Question: I'm building a tree walker for an homogeneus AST (all nodes have same class), what's the correct way to evaluate an if statement?
My AST for if are like this:

I would something that when parses an 'IF' block, evaluates sequentially his 'CONDBLOCK' children and if one of them is true, the tree walker doesn't evaluate the remaining.
More clearly, my tree walker is something like:
'''
ifStat : ^(IF { jump=false; } condition* defcond?)
condition : { if (jump) return retval; } ^(CONDBLOCK exp block) { jump=$exp.value; }
defcond : ^(DEFAULT block)
'''
My question is, if in the example '$op=+' so the first 'CONDBLOCK' must be executed, I don't want evaluate anything else, I want execute the first 'CODEBLOCK' and go up in my AST tree to evaluate the block after 'if'.
Now I've implemented that with a flag and a check in 'condition' rule that returns if the flag was true (that means another block is already been executed).
But 'return retval;' completely stops the execution, I want just go up without evaluate remaining conditions. How can I do that?
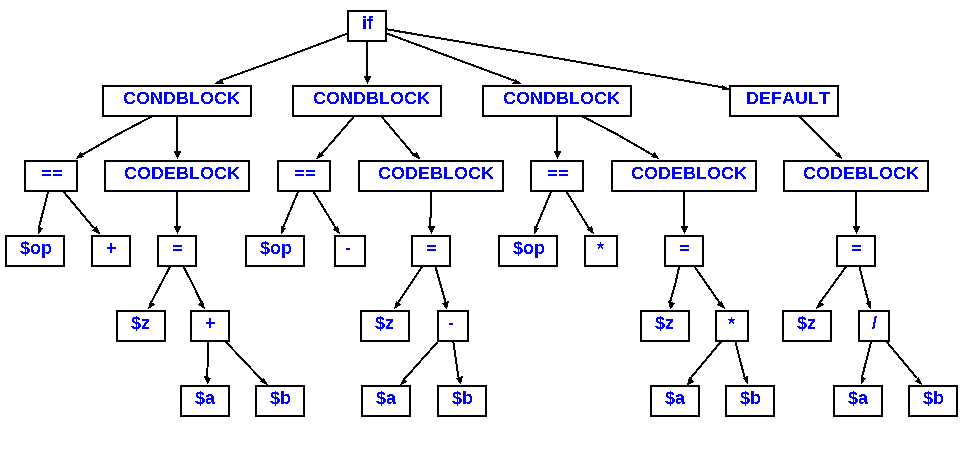
Answer: Any kind of runtime evaluation from an AST that involves branching or jumps is probably going to get ugly. You may want to consider converting the AST into a series of more conventional operations and execute them in sequence. It's an extra step, but it will get you out of jams like this one and I think it's easier to verify and to debug than an AST evaluator.
With that out of the way, here is a way to skip evaluating subsequent 'condition' and 'defcond' rules. I'm sticking with the structure that you have, which means that evaluations have two distinct phases: a matching phase ('exp') and an execution phase ('block'). This is only worth noting because the phases are handled in different parts of a subgraph and there is no natural means of jumping around, so they need to be tracked across the whole 'if' statement.
Here's a simple class to manage tracking a single 'if' evaluation:
'''
class Evaluation {
boolean matched = false;
boolean done = false;
}
'''
When 'matched' is true and 'done' is false, the next 'block' gets executed. After execution, 'done' is set to true. When 'matched' and 'done' are both true, no more 'block's get executed for the remainder of the 'if' statement.
Here are the tree parser rules to handle this:
'''
ifStat
@init { Evaluation eval = new Evaluation(); }
: ^(IF condition[eval]* defcond[eval]?)
;
condition [Evaluation eval]
: ^(CONDBLOCK exp {if ($exp.value) eval.matched = true;} evalblock[eval])
;
defcond [Evaluation eval]
: ^(DEFAULT {eval.matched = true;} evalblock[eval]) //force a match
;
evalblock [Evaluation eval]
: {eval.matched && !eval.done}? //Only do this when a condition is matched but not yet executed
block //call the execution code
{eval.done = true;} //evaluation is complete.
| ^(CODEBLOCK .*) //read the code subgraph (nothing gets executed)
;
'''
---
Here are the grammars and the code I used to test this:
### TreeEvaluator.g (combined grammar to produce an AST)
'''
grammar TreeEvaluator;
options {
output = AST;
}
tokens {
CONDBLOCK;
CODEBLOCK;
DEFAULT;
}
compilationUnit : condition+ EOF;
condition : cif elif* celse? -> ^(IF cif elif* celse?);
cif : IF expr block -> ^(CONDBLOCK expr block);
elif : ELIF expr block -> ^(CONDBLOCK expr block);
celse : ELSE block -> ^(DEFAULT block);
expr : ID EQ^ ID;
block : LCUR ID RCUR -> ^(CODEBLOCK ID);
IF : 'if';
ELIF: 'elif';
ELSE: 'else';
LCUR: '{';
RCUR: '}';
EQ : '==';
ID : ('a'..'z'|'A'..'Z')+;
WS : (' '|' '|'
'|'
'|'
')+ {skip();};
'''
### AstTreeEvaluatorParser.g (tree parser)
'''
tree grammar AstTreeEvaluatorParser;
options {
output = AST;
tokenVocab = TreeEvaluator;
ASTLabelType = CommonTree;
}
@members {
private static final class Evaluation {
boolean matched = false;
boolean done = false;
}
private java.util.HashMap<String, Integer> vars = new java.util.HashMap<String, Integer>();
public void addVar(String name, int value){
vars.put(name, value);
}
}
compilationUnit : ifStat+;
ifStat
@init { Evaluation eval = new Evaluation(); }
: ^(IF condition[eval]* defcond[eval]?)
;
condition [Evaluation eval]
: ^(CONDBLOCK exp {if ($exp.value) eval.matched = true;} evalblock[eval])
;
defcond [Evaluation eval]
: ^(DEFAULT {eval.matched = true;} evalblock[eval]) //force a match
;
evalblock [Evaluation eval]
: {eval.matched && !eval.done}? //Only do this when a condition is matched but not finished
block //call the execution code
{eval.done = true;} //evaluation is complete.
| ^(CODEBLOCK .*) //read the code node and continue without executing
;
block : ^(CODEBLOCK ID) {System.out.println("Executed " + $ID.getText());};
exp returns [boolean value]
: ^(EQ lhs=ID rhs=ID)
{$value = vars.get($lhs.getText()) == vars.get($rhs.getText());}
;
'''
### TreeEvaluatorTest.java (test code)
'''
public class TreeEvaluatorTest {
public static void main(String[] args) throws Exception {
CharStream input = new ANTLRStringStream("if a == b {b} elif a == c {c} elif a == d {d} else {e}");
TreeEvaluatorLexer lexer = new TreeEvaluatorLexer(input);
CommonTokenStream tokens = new CommonTokenStream(lexer);
TreeEvaluatorParser parser = new TreeEvaluatorParser(tokens);
TreeEvaluatorParser.compilationUnit_return result = parser.compilationUnit();
if (lexer.getNumberOfSyntaxErrors() > 0 || parser.getNumberOfSyntaxErrors() > 0){
throw new Exception("Syntax Errors encountered!");
}
AstTreeEvaluatorParser tparser = new AstTreeEvaluatorParser(new CommonTreeNodeStream(result.getTree()));
tparser.addVar("a", 0);
tparser.addVar("b", 2);
tparser.addVar("c", 3);
tparser.addVar("d", 4);
AstTreeEvaluatorParser.compilationUnit_return tresult = tparser.compilationUnit();
}
}
'''
The test code evaluates 'if a == b {b} elif a == c {c} elif a == d {d} else {e}'. The id between the '{}'s is printed if it is evaluated. So if 'a == b' is true, then '"Executed b"' will be printed.
Variable values are assigned by calling 'tparser.addVar(...)'. In this case, 'a' doesn't equal any other variable, so block '{e}' is evaluated.